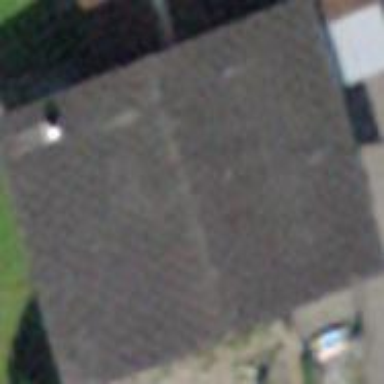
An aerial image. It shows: Simple and straightforward house.